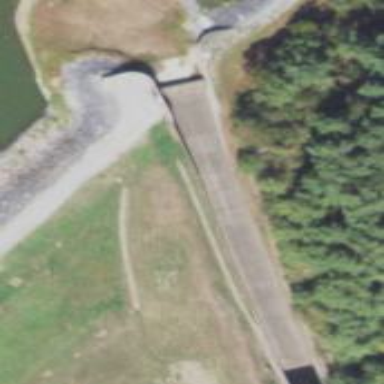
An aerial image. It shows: Spillway in water environment formed naturally.